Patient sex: M
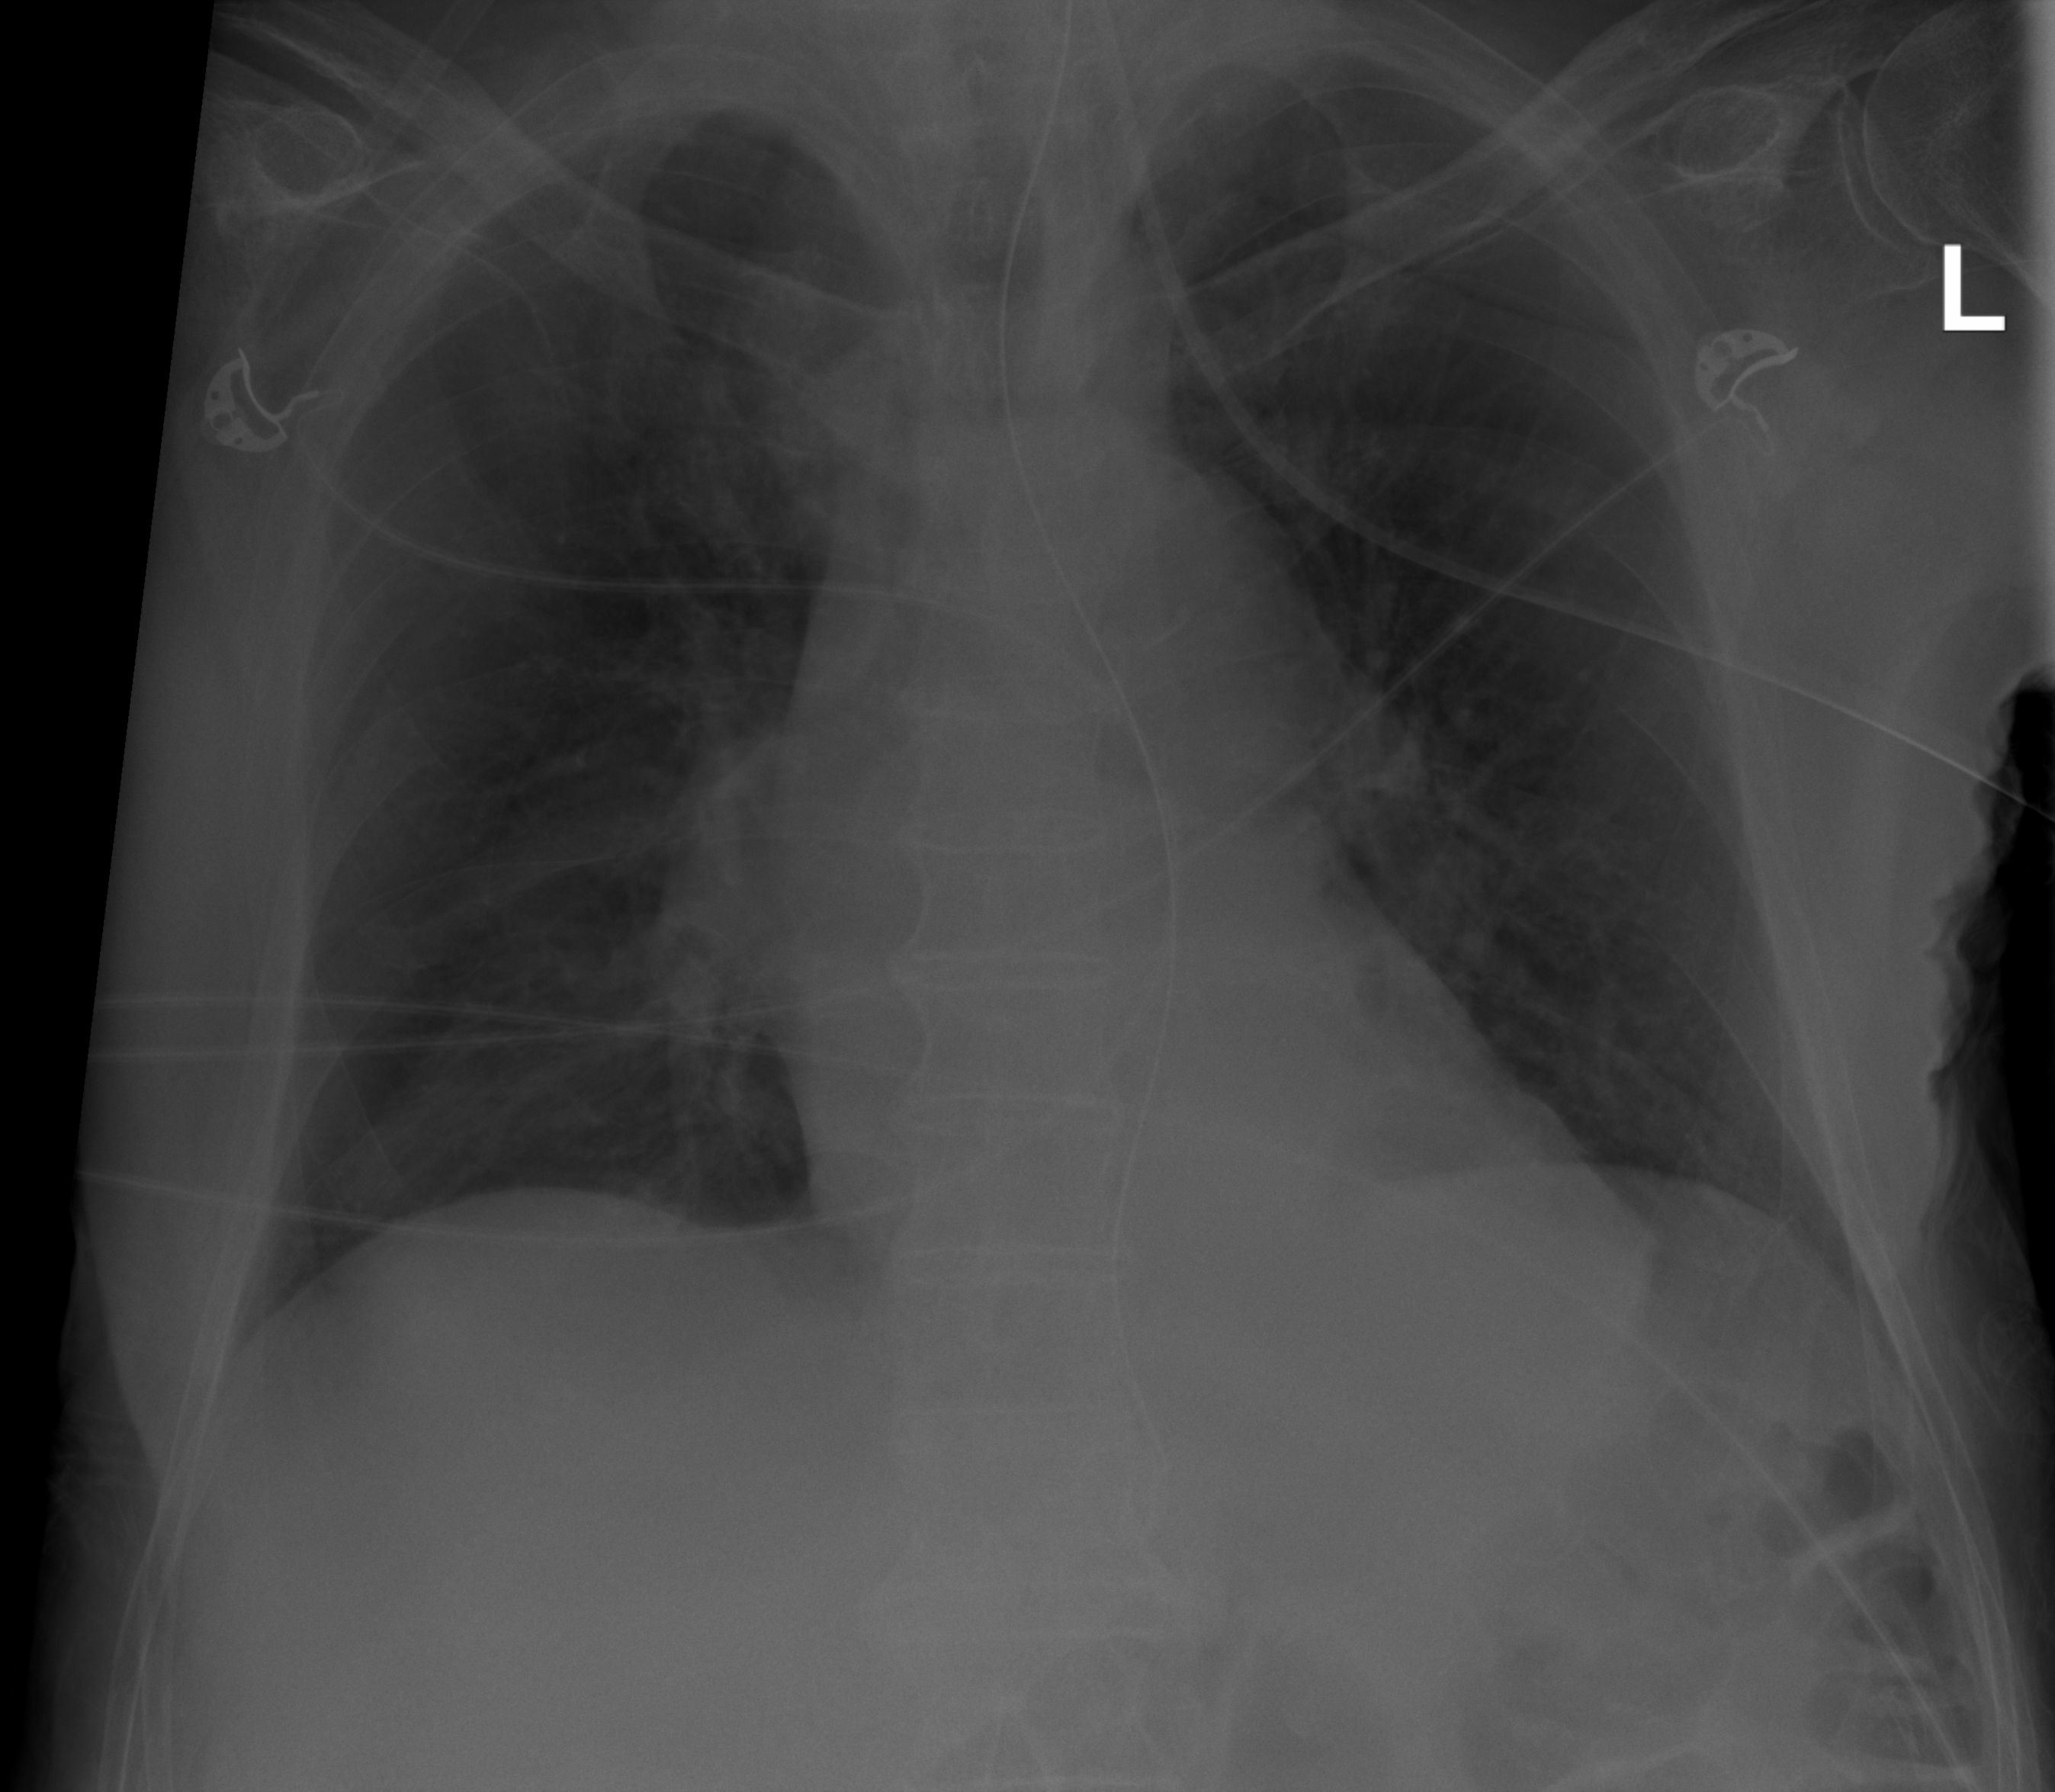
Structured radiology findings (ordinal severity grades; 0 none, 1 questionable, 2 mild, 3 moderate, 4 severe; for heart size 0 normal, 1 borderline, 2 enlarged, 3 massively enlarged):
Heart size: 0
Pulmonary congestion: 0
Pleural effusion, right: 0
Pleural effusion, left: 0
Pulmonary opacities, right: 1
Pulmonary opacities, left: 0
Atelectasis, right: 2
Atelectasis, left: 0